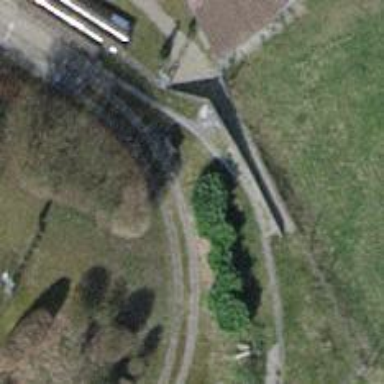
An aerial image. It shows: Miniature railway.